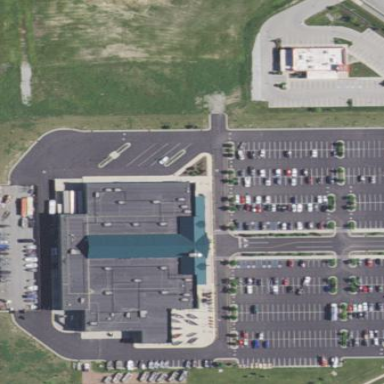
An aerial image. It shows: Retail area.